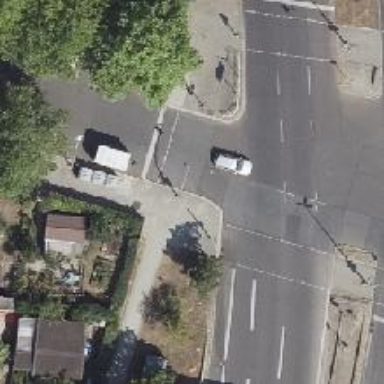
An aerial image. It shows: Crossing with traffic signals.